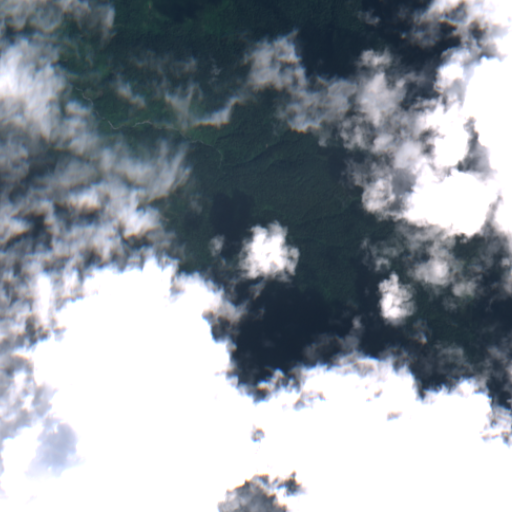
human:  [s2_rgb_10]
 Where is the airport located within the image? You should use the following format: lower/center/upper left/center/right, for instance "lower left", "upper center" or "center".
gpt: The airport is located in the center left of the image.
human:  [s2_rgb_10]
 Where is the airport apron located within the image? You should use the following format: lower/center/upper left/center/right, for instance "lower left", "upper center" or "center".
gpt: The airport apron is located in the center left of the image.
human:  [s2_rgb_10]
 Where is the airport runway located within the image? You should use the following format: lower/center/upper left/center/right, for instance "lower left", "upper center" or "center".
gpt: The airport runway is located in the center left of the image.
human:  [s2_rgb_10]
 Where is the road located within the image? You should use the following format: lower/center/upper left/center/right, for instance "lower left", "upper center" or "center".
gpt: There is no road in the image.